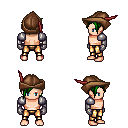
a pixel art fantasy rpg character, male body template, human, light skin, steel arm armor, gold greaves, green pixie cut hairstyle, leather cap, metal gloves, four views (front, back, left, right), 2x2 character sprite sheet, small pixel art, hard edges, no anti-aliasing